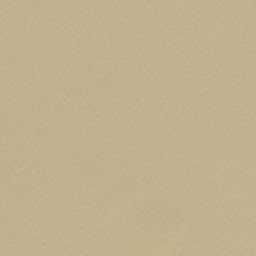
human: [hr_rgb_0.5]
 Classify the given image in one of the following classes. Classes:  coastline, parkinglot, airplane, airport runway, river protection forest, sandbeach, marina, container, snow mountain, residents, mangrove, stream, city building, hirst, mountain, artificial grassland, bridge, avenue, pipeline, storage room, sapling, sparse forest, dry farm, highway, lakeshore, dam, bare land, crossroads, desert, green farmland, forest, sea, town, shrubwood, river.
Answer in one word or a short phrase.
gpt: desert